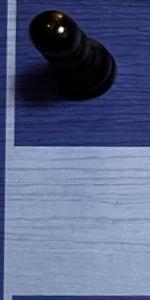
Label: Empty